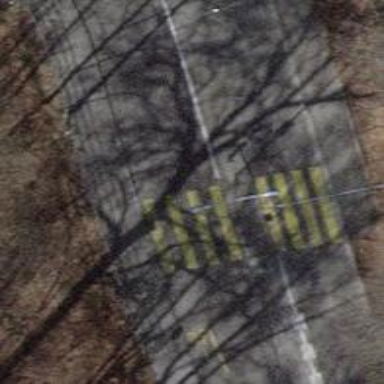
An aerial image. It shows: Uncontrolled zebra crossing with central island. The crossing is marked with zebra stripes.